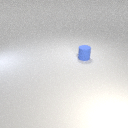
small blue rubber cylinder